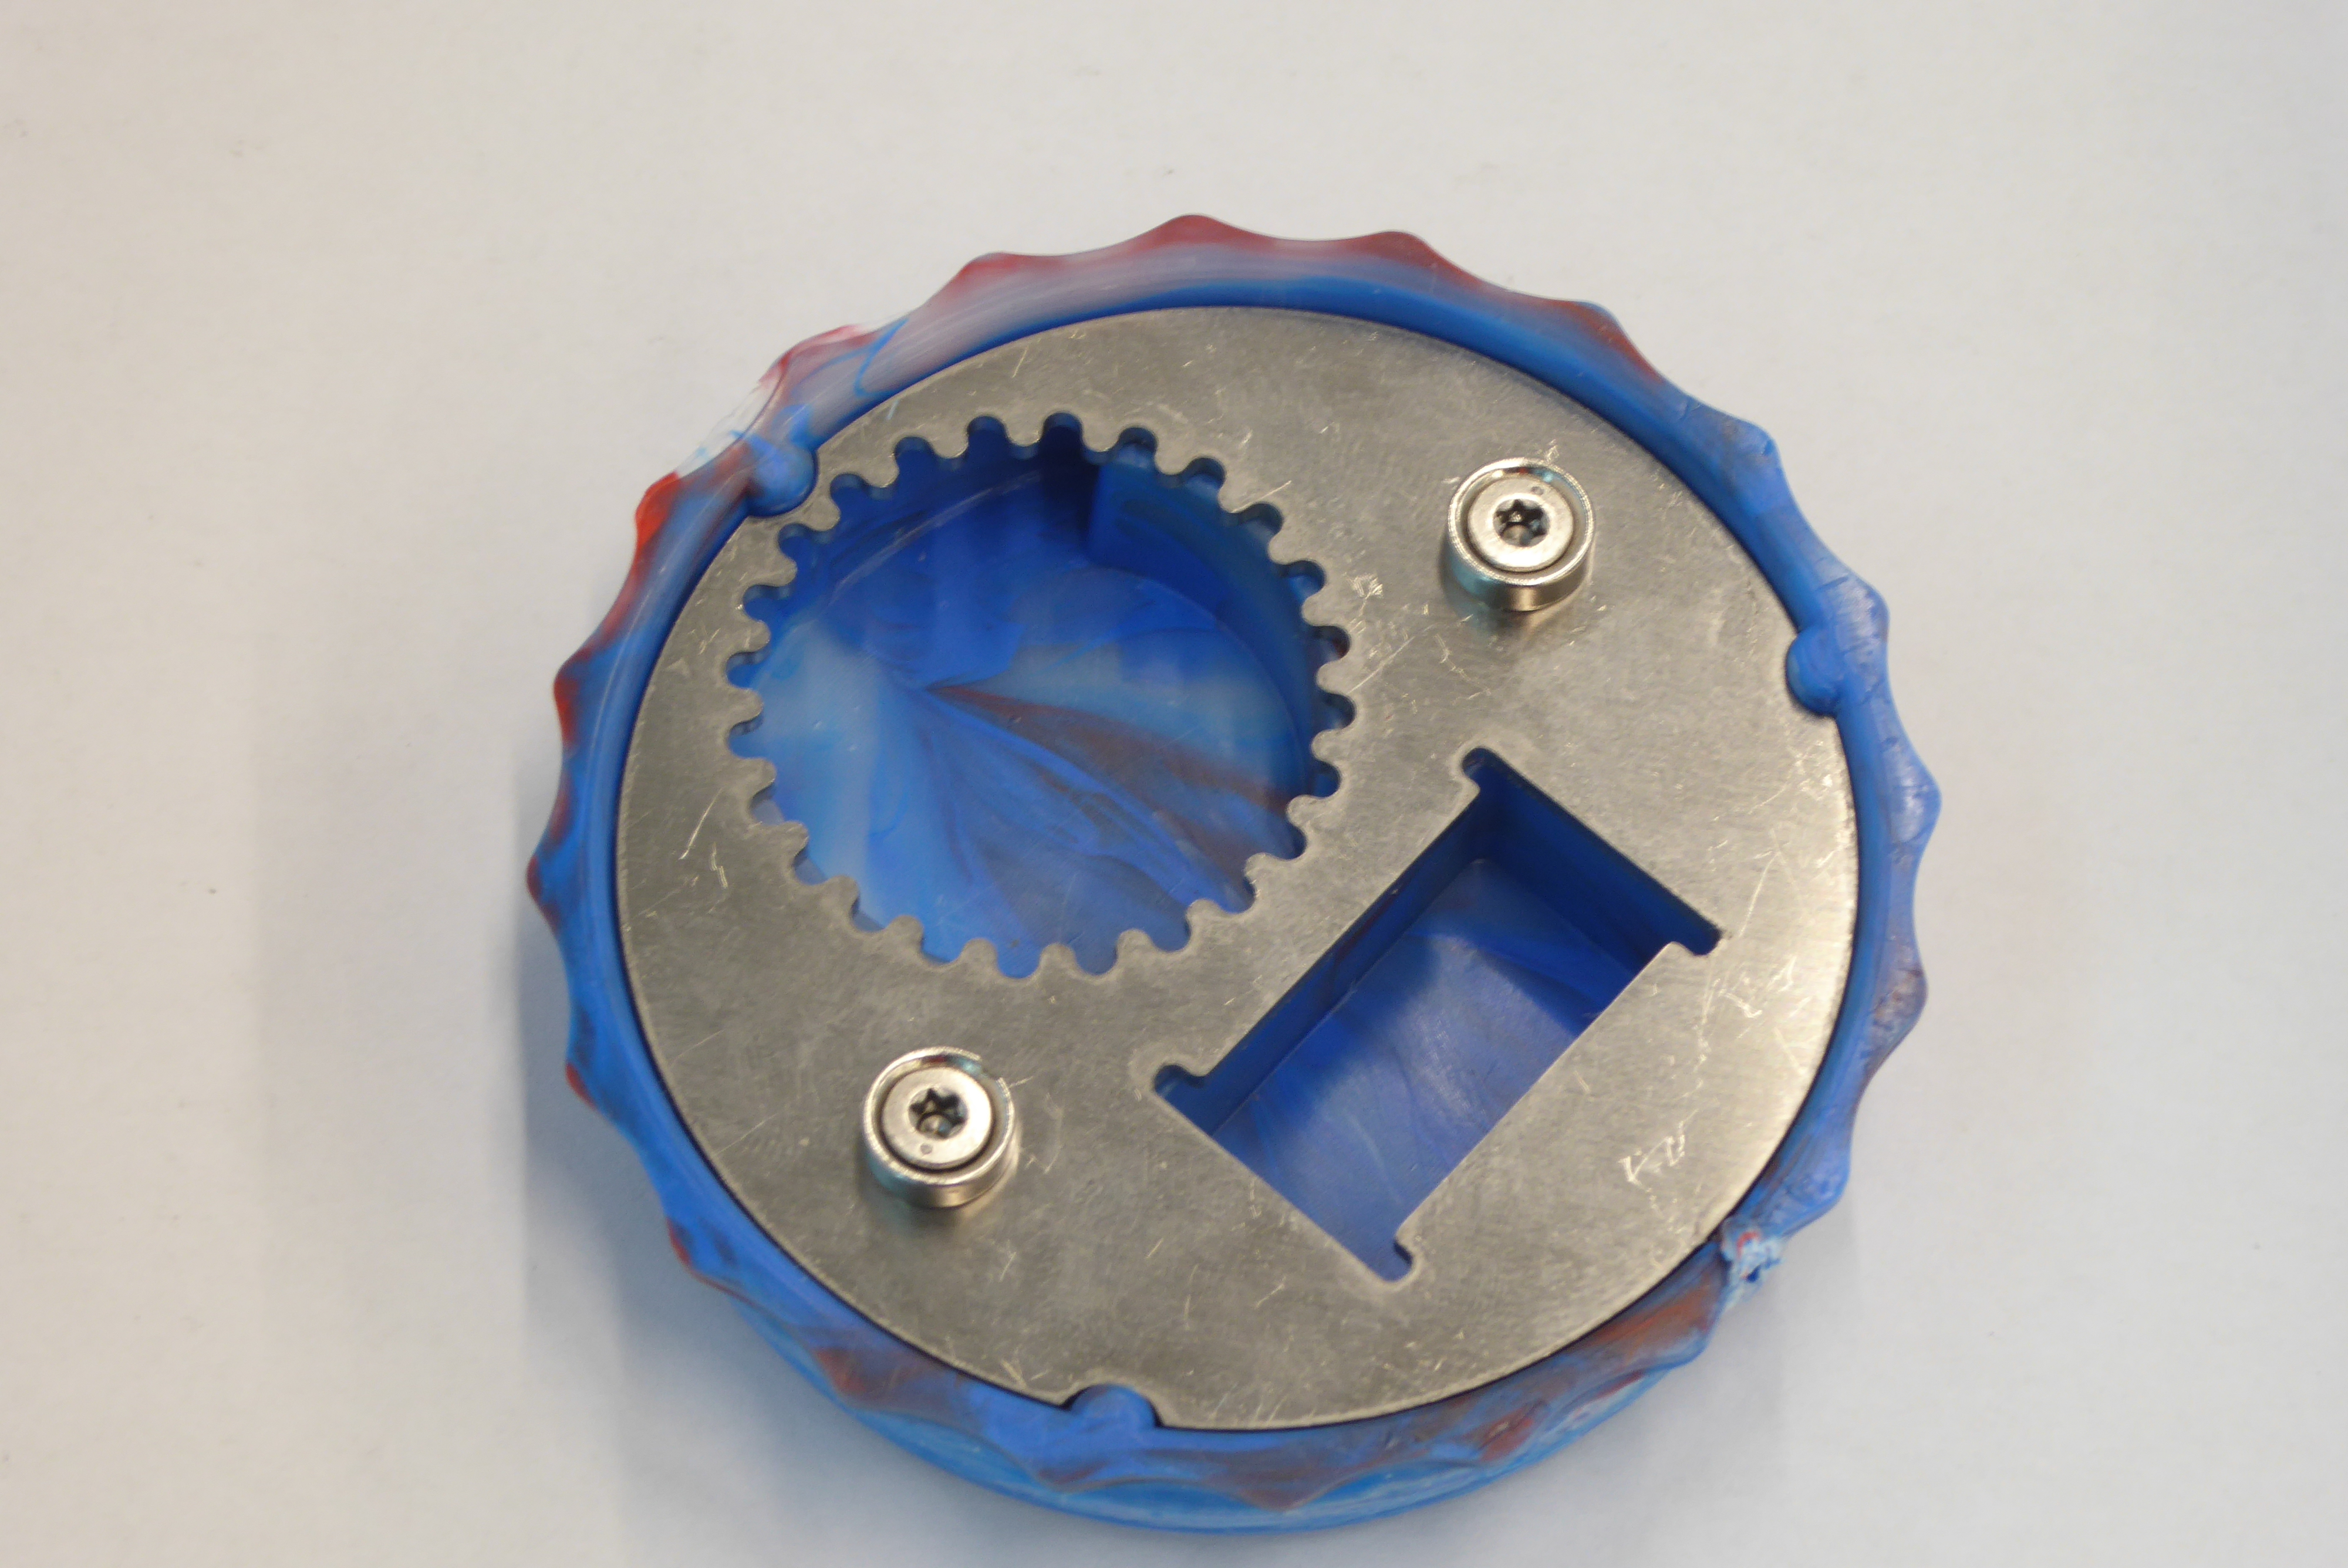
Label: Bottle Opener